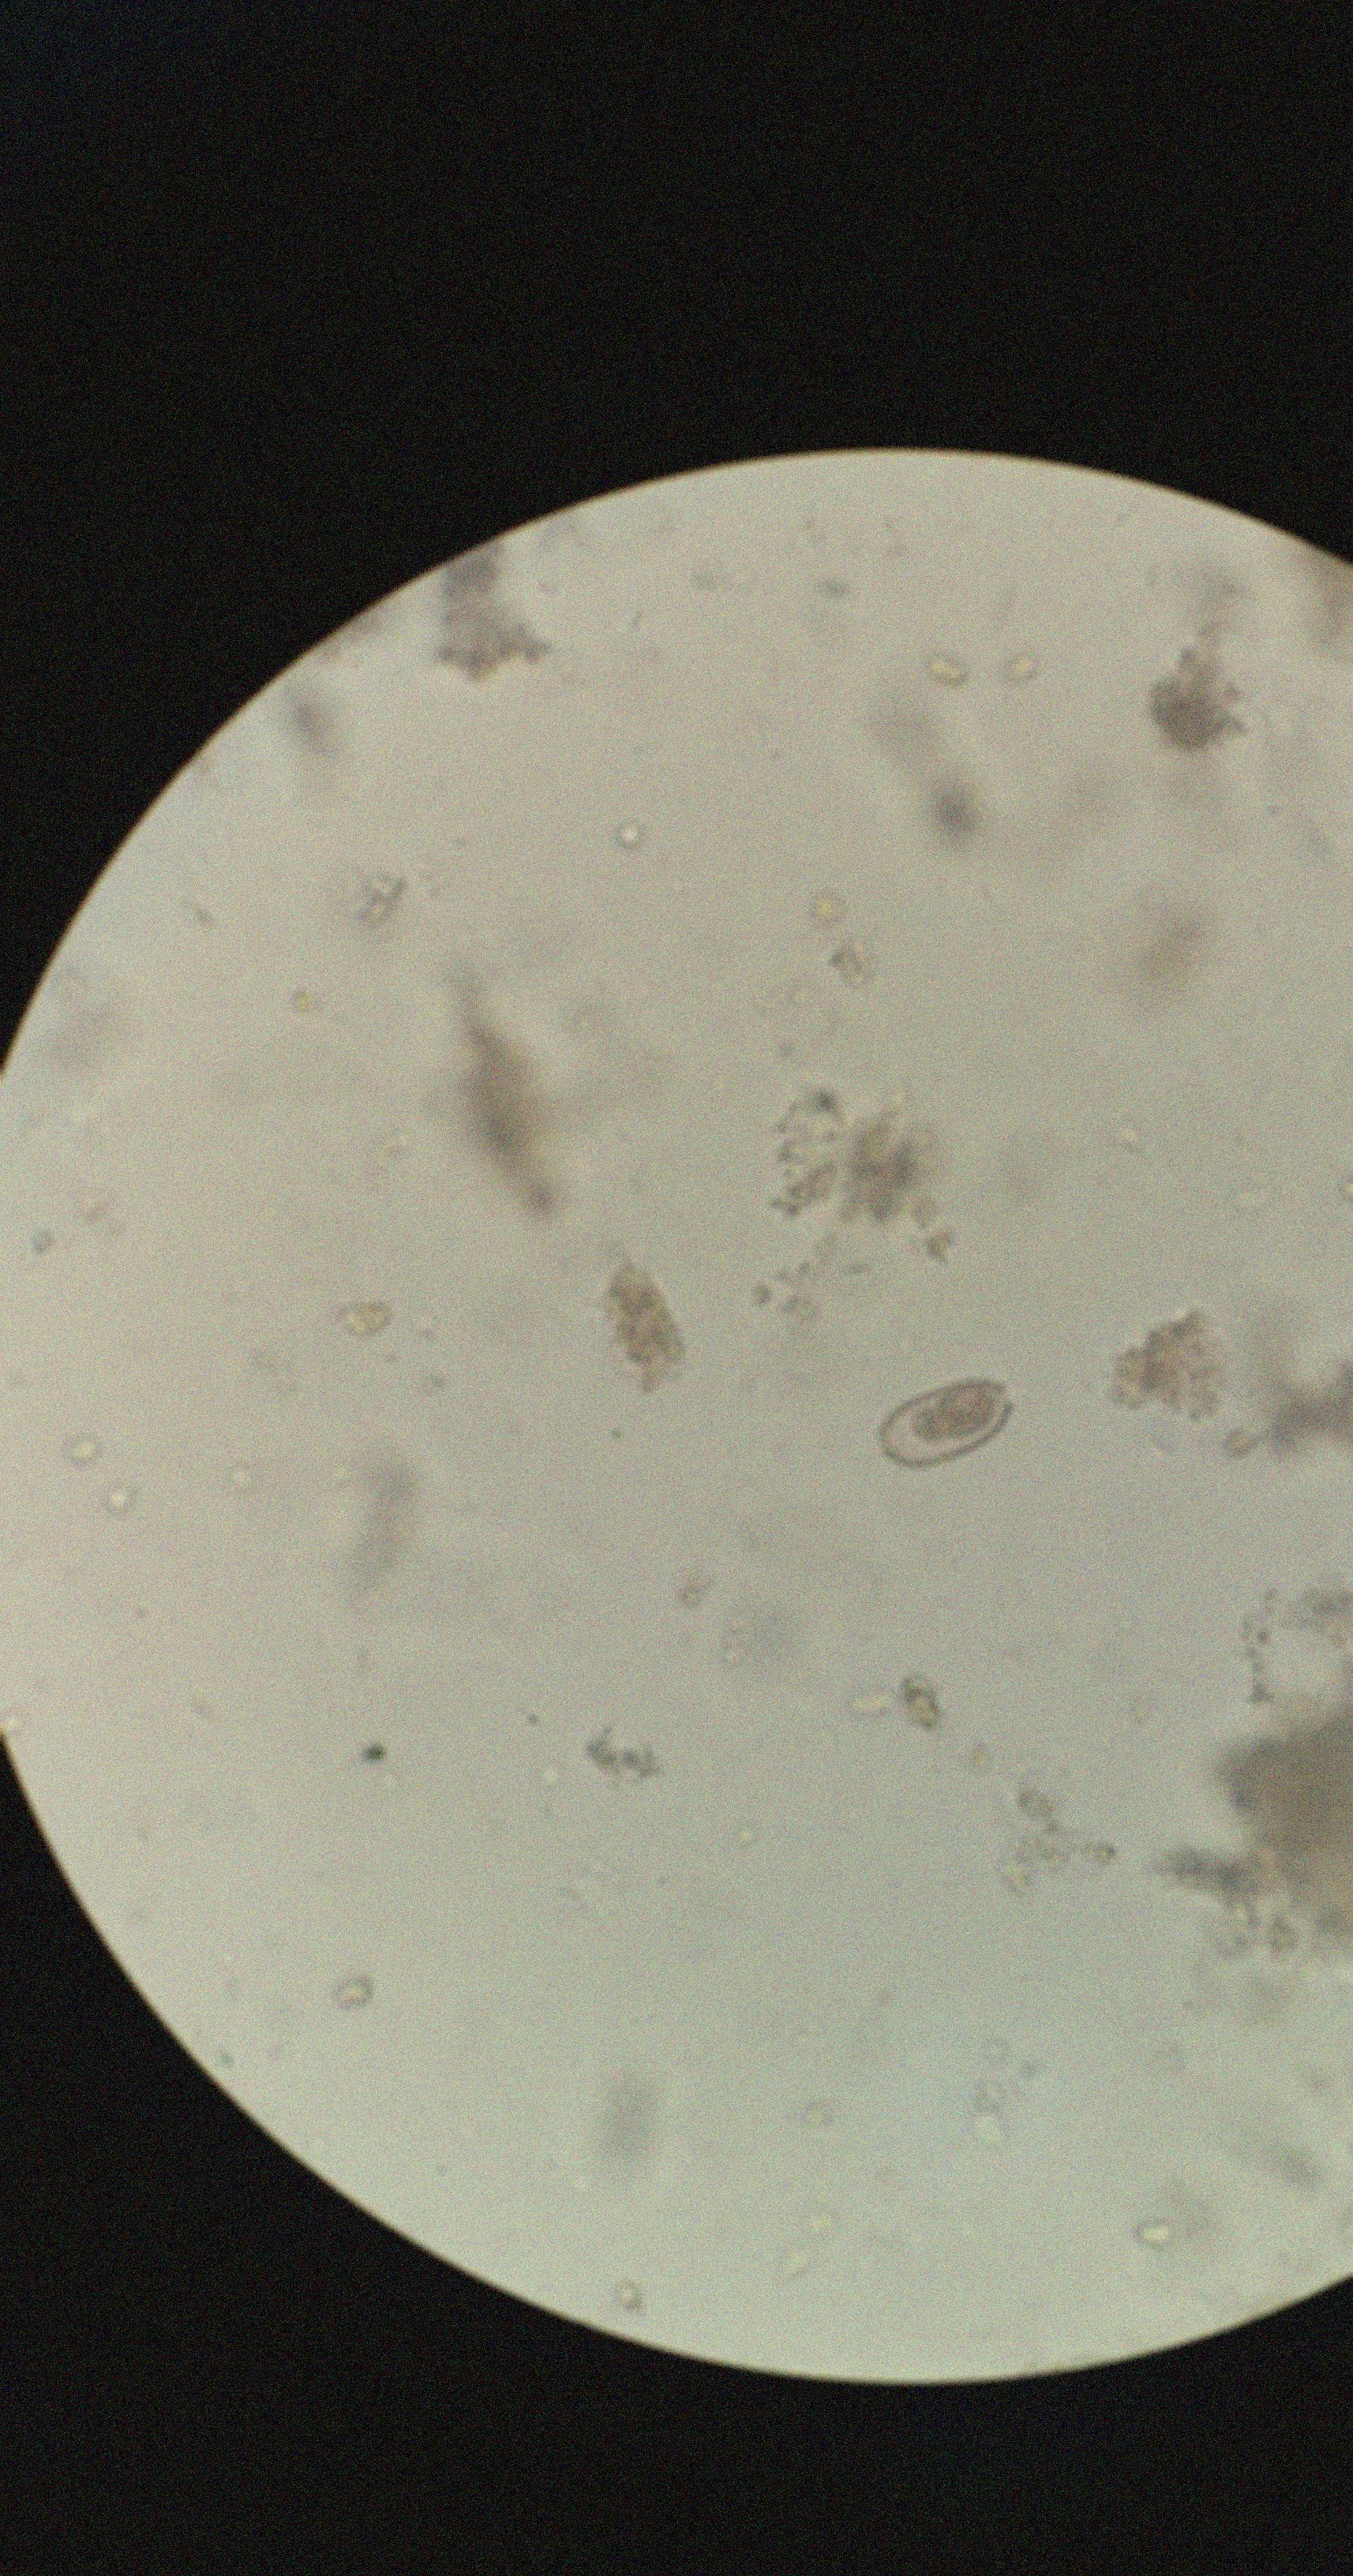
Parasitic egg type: Capillaria philippinensis